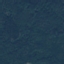
Label: Forest